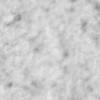
Label: no_change